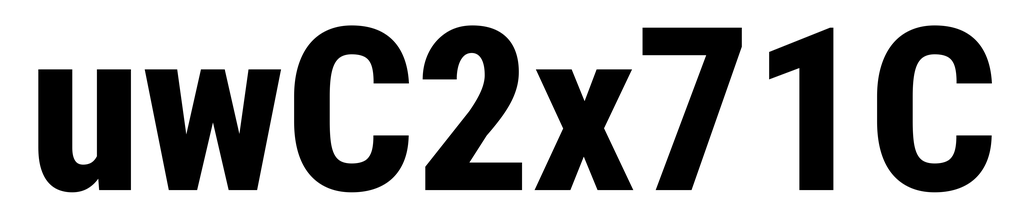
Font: Roboto_Condensed_ExtraBold